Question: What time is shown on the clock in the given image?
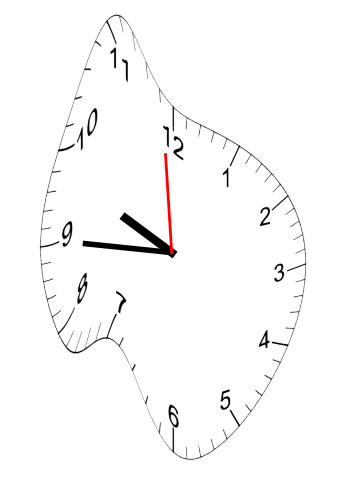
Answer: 09:44:59